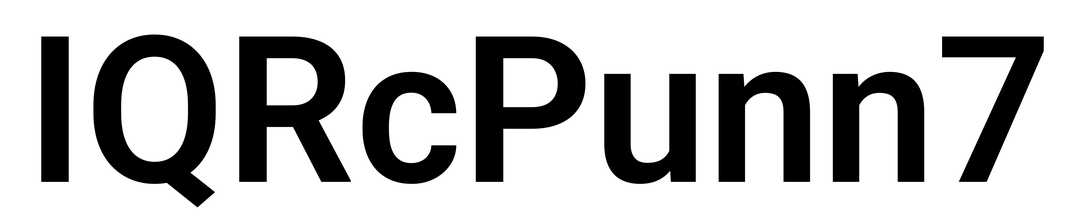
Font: Roboto_SemiBold